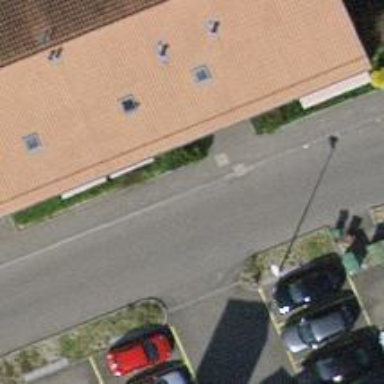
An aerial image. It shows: Road serving as parking aisle.